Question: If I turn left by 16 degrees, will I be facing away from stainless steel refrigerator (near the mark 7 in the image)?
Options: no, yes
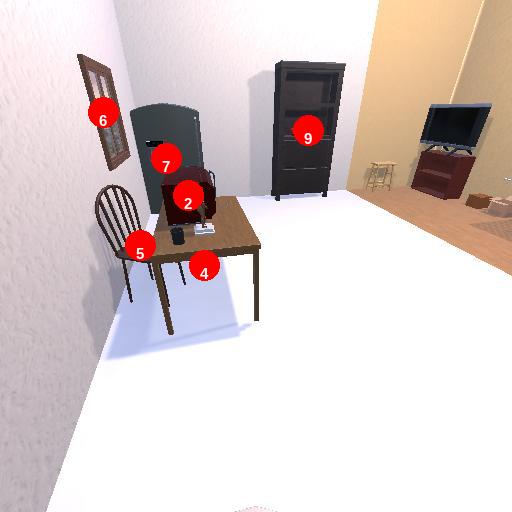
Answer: no